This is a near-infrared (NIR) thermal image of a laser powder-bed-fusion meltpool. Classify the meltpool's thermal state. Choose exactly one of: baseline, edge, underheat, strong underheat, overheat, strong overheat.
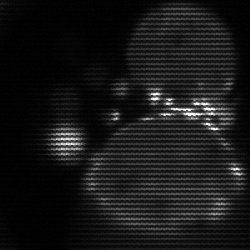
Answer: edge